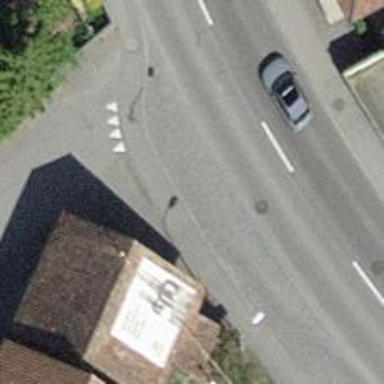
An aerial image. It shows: Bus stop with platform for public transport.